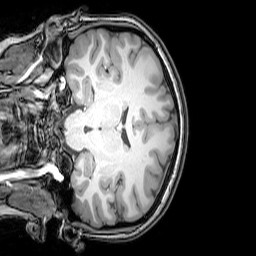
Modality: T1w
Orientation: coronal
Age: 22
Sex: female
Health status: healthy
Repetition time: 0.081 s
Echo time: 0.037 s